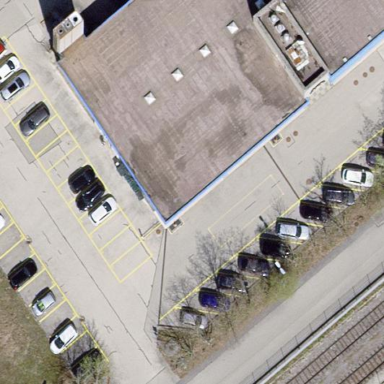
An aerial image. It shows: Parking area.